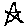
Label: star